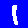
Digit: 1